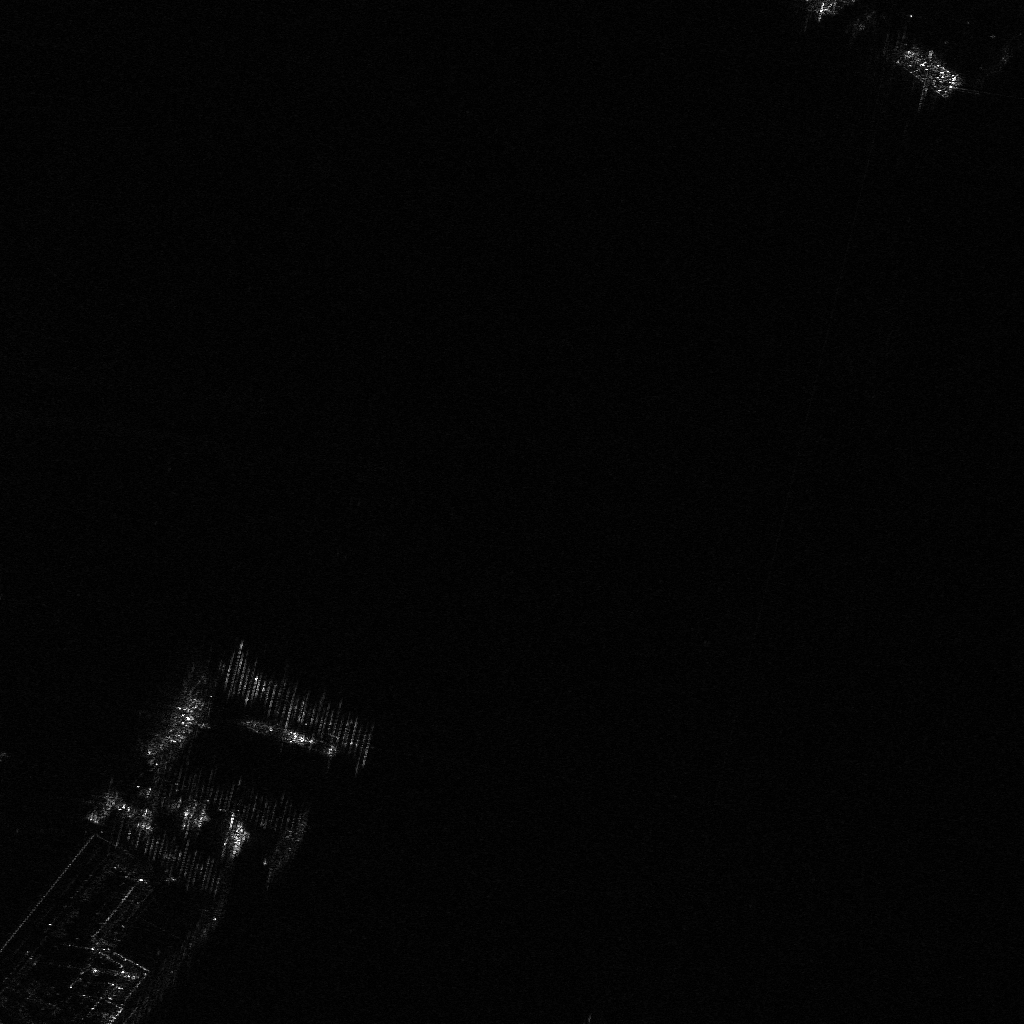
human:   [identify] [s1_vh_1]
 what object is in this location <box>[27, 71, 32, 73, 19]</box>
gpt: <ref>1 medium container at the bottom</ref>